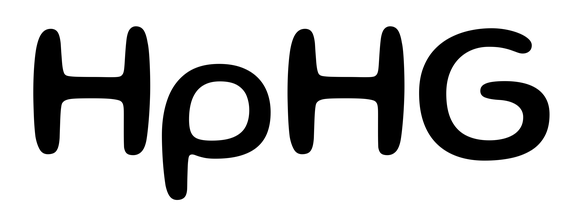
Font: Gluten_Regular